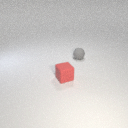
small red rubber cube to the left of small gray rubber sphere